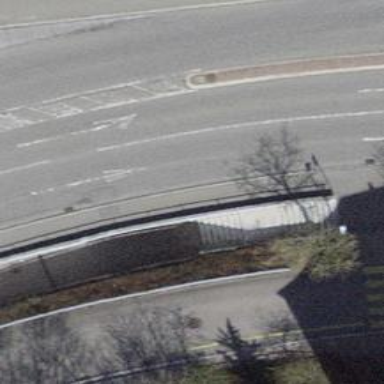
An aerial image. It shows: Road with steps.